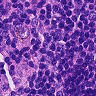
Metastatic tissue present: no